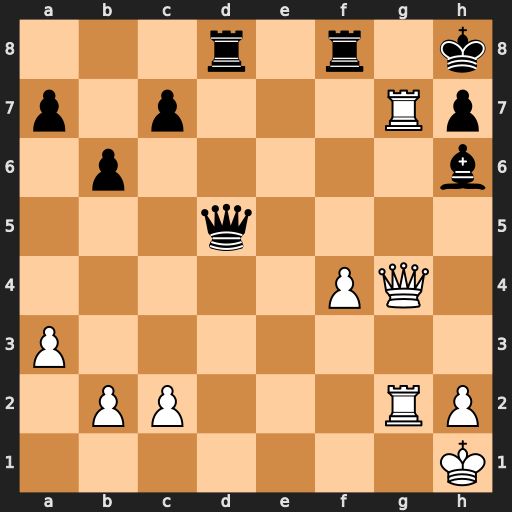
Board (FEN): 3r1r1k/p1p3Rp/1p5b/3q4/5PQ1/P7/1PP3RP/7K
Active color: w
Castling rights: -
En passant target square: -
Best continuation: Rxh7+ Kxh7 Qg6+ Kh8 Qxh6#